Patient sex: M
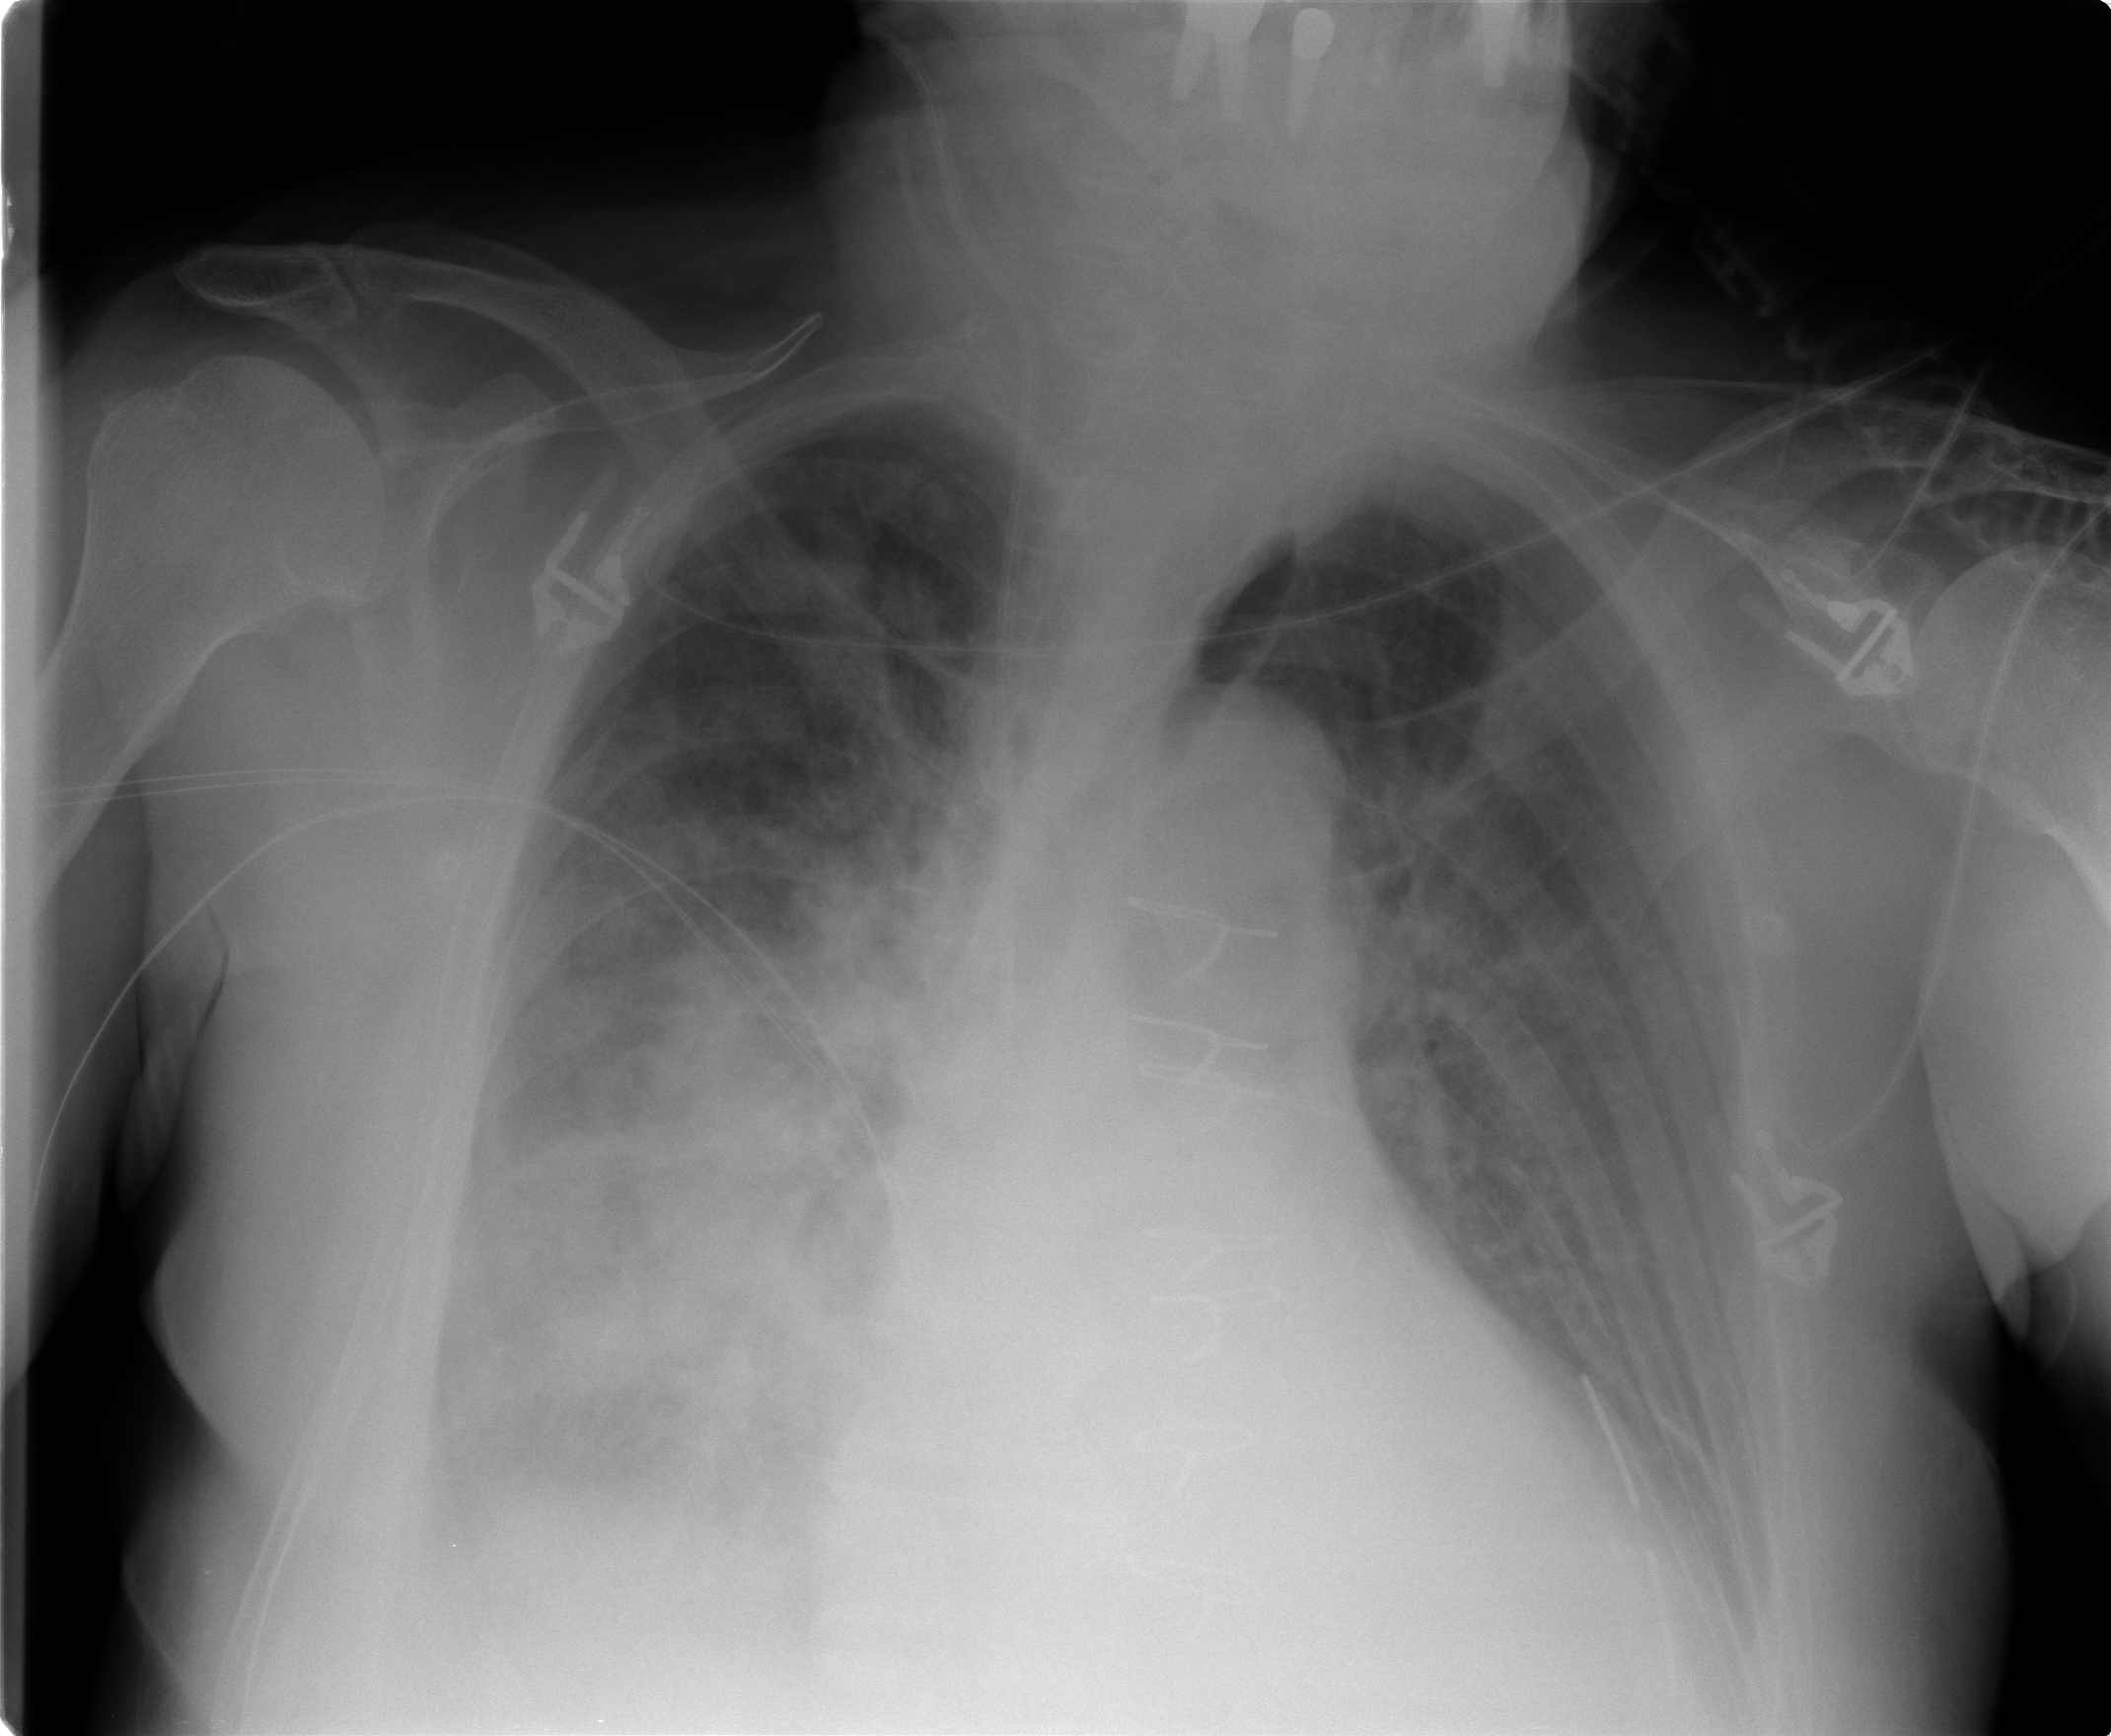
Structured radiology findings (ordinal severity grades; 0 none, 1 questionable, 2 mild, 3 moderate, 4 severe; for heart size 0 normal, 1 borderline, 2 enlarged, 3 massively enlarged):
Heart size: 2
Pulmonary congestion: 0
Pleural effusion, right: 2
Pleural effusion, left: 0
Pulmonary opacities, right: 3
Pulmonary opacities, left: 0
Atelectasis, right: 2
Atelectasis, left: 0